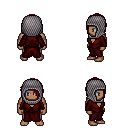
a pixel art fantasy rpg character, male body template, human, dark skin, red robe, gold greaves, red bangs hairstyle, chain hood, four views (front, back, left, right), 2x2 character sprite sheet, small pixel art, hard edges, no anti-aliasing